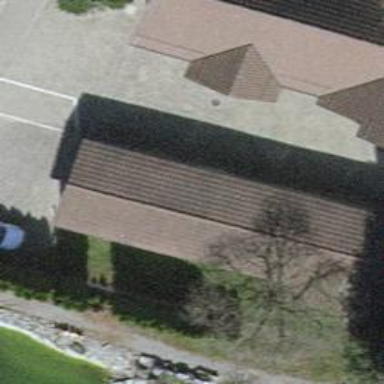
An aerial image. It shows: Group of garages.